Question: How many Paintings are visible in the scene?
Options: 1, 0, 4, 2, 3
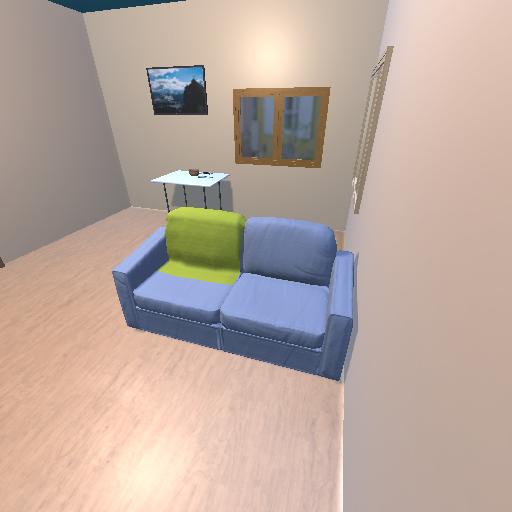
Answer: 1